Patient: sex M, age 66
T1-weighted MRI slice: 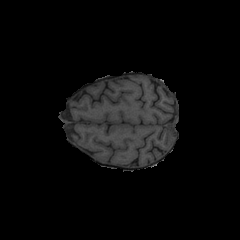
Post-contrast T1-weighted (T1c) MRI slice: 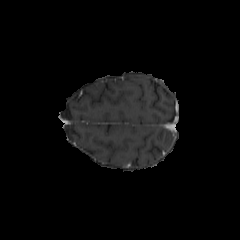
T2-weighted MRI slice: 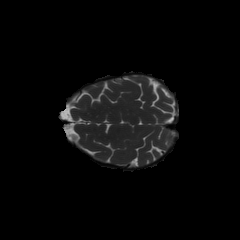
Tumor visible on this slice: no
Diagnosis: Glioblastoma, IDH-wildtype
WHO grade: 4